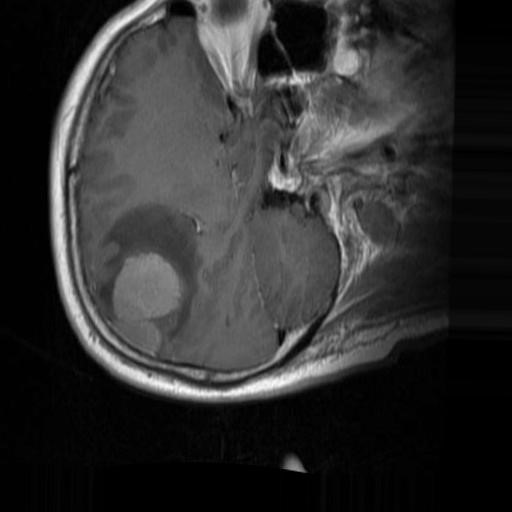
Label: brain_menin